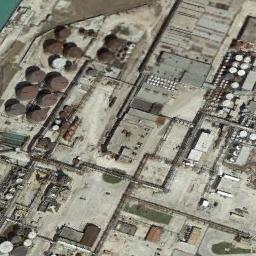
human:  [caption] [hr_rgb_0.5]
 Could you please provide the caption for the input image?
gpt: There are many buildings beside the storage tanks .

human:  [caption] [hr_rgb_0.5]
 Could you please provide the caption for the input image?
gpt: There are many different-sized storage tanks and many buildings in the factory, And there are large lawns in the factory .

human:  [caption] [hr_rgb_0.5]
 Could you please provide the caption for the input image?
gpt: Here are two white storage tanks of the same size .

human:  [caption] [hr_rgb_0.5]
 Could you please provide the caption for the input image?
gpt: There are many white and black storage tanks on the bare land .

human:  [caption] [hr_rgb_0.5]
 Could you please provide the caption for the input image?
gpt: There are many storage tanks and pipelines .